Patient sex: F
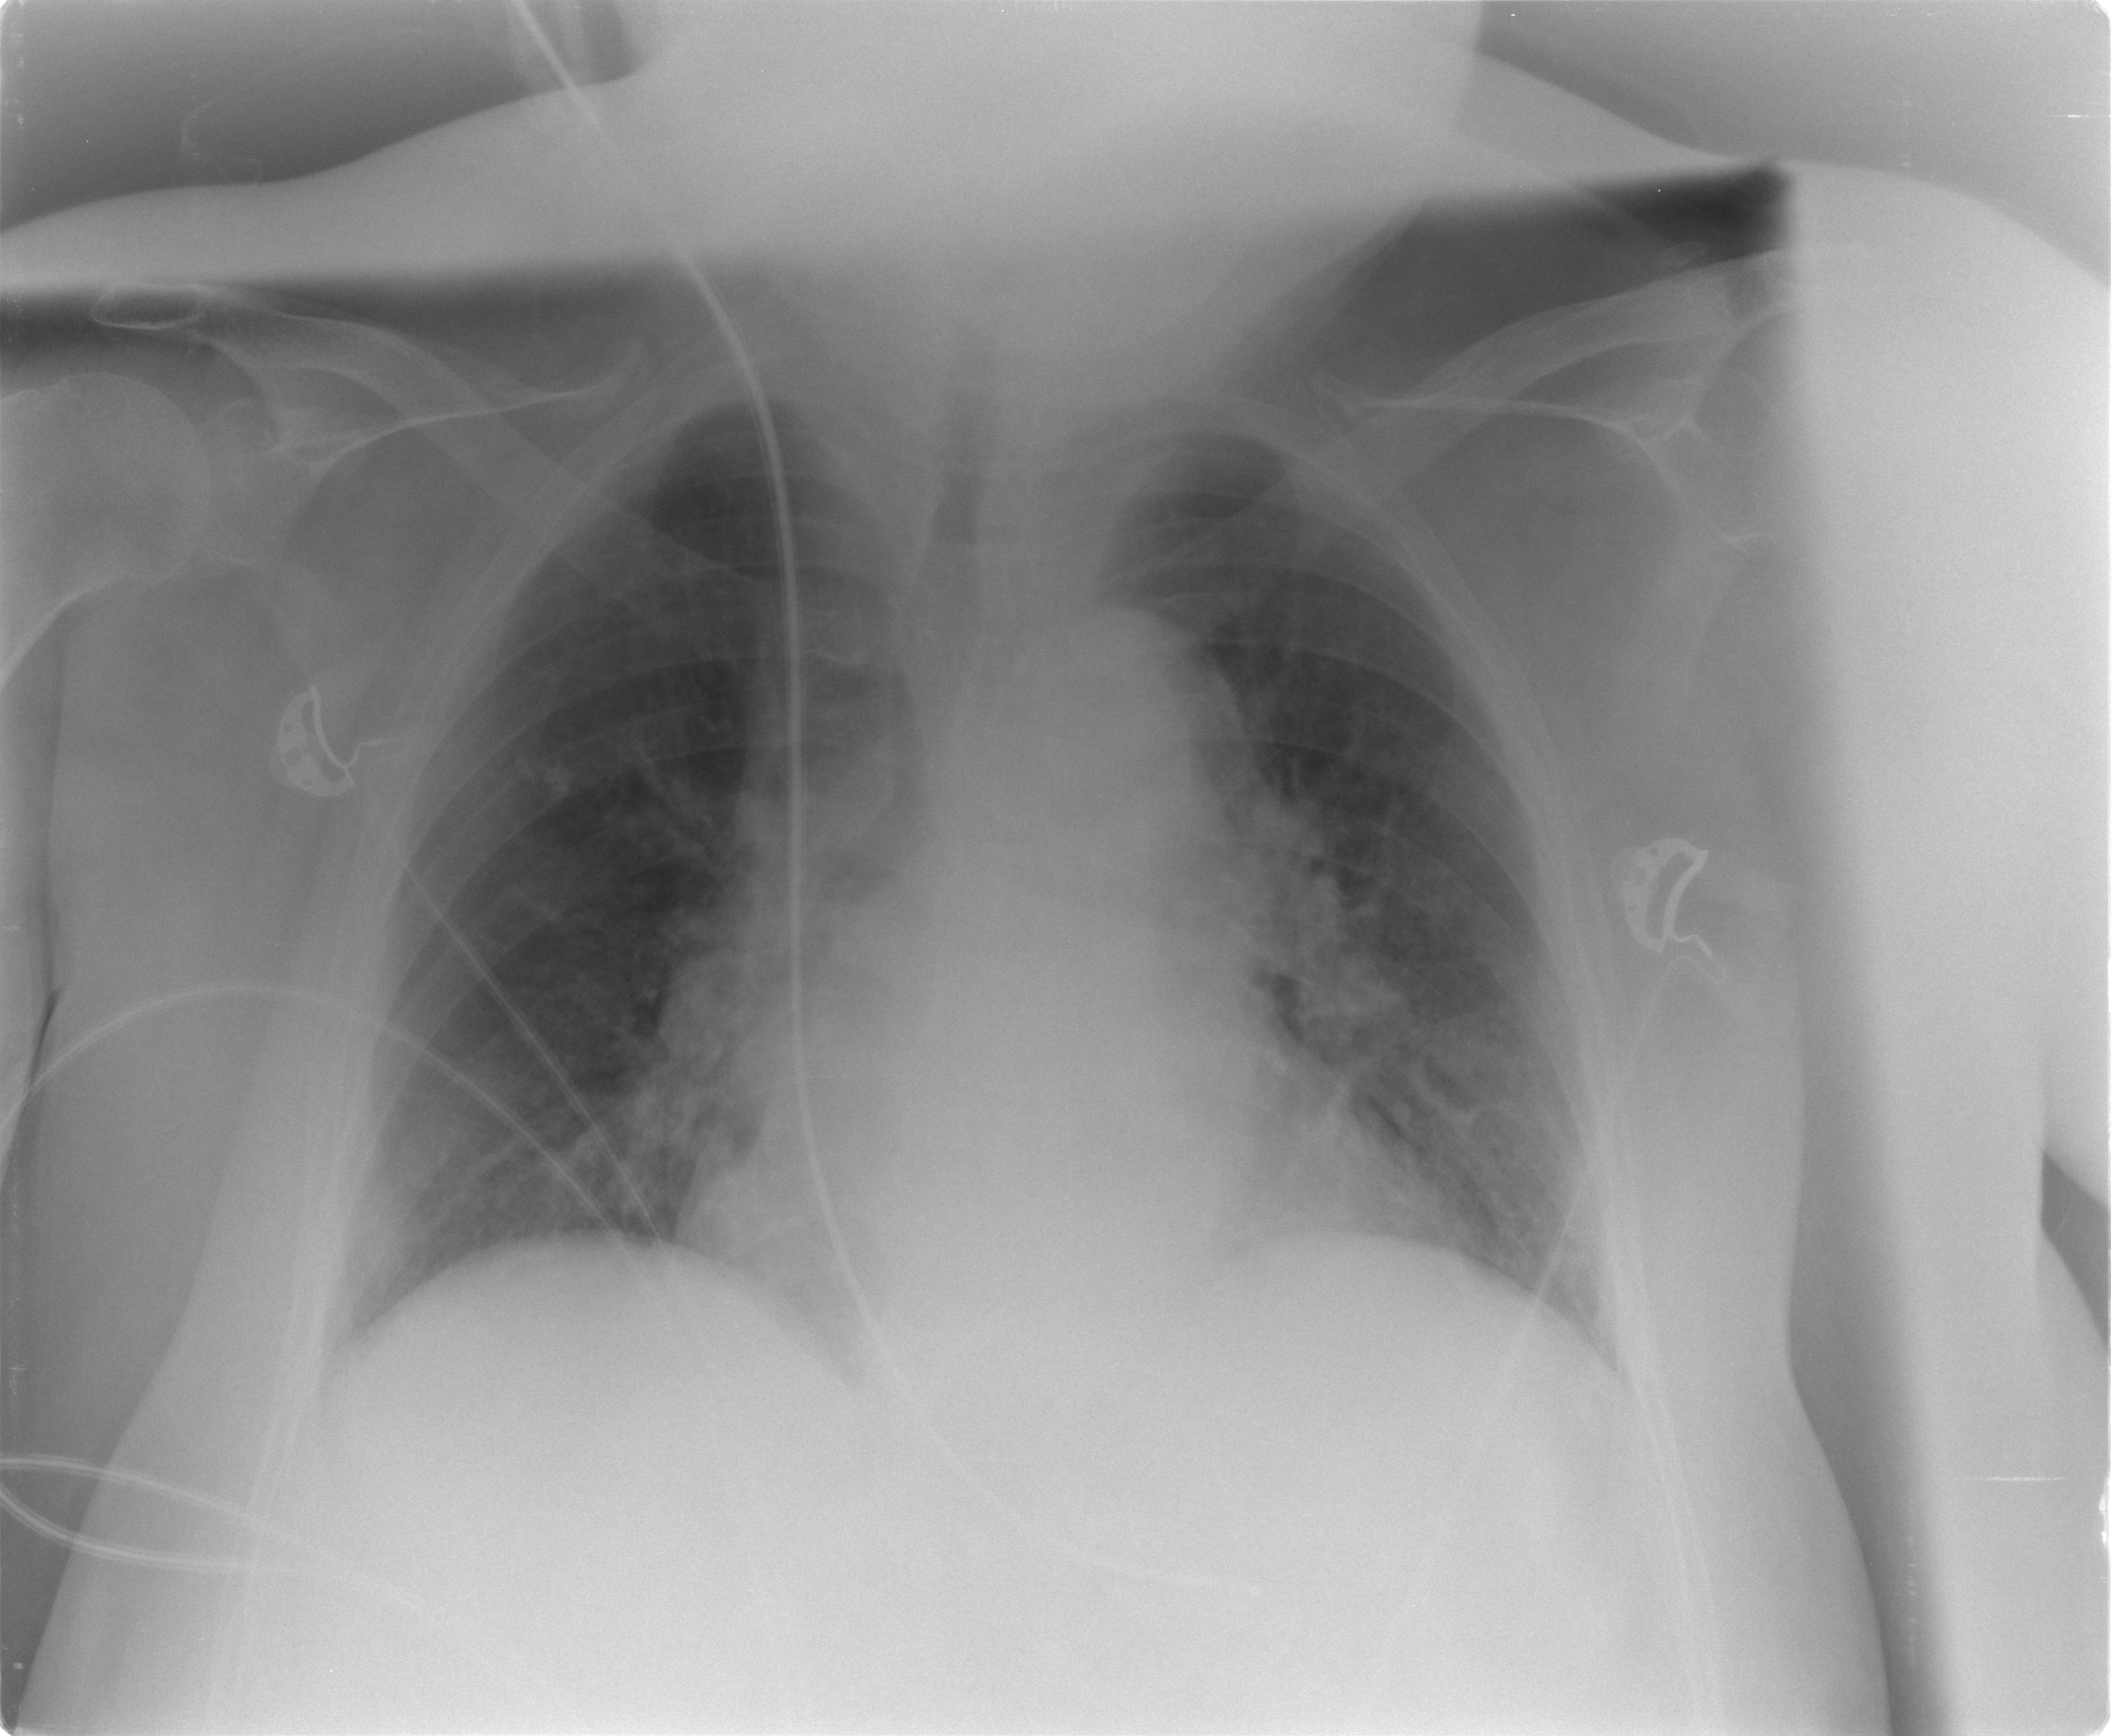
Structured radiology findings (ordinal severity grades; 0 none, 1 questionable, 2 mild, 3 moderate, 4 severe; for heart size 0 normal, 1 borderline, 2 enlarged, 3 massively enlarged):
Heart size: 1
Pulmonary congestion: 1
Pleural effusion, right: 0
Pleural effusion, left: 0
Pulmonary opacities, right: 1
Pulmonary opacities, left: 1
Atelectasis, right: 1
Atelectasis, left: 1